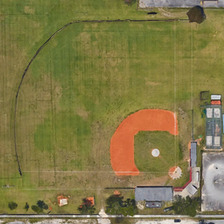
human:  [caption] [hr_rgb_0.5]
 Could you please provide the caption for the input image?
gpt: a baseball field is near a road with several green trees .

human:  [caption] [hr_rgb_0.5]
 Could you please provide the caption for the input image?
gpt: a baseball field is near a road with several green trees .

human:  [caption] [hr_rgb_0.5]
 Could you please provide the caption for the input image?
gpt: a baseball field is near a road with several green trees .

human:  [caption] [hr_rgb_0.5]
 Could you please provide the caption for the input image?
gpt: a baseball field is near a road with several green trees .

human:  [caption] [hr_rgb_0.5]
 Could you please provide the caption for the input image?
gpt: a baseball field is near a road with several green trees .